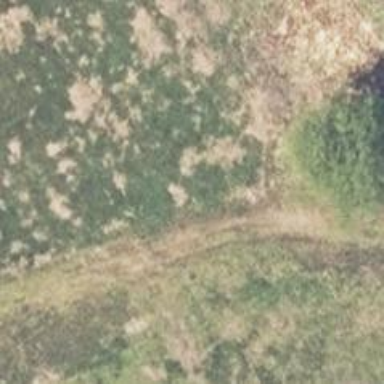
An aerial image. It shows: Grassy track road with grade 4 track type.